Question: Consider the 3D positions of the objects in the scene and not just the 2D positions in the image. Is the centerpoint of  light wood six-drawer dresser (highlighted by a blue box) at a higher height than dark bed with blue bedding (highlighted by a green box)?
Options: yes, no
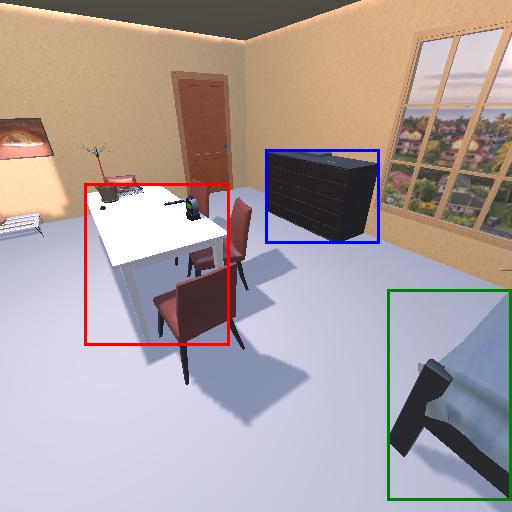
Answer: yes